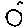
Label: circle